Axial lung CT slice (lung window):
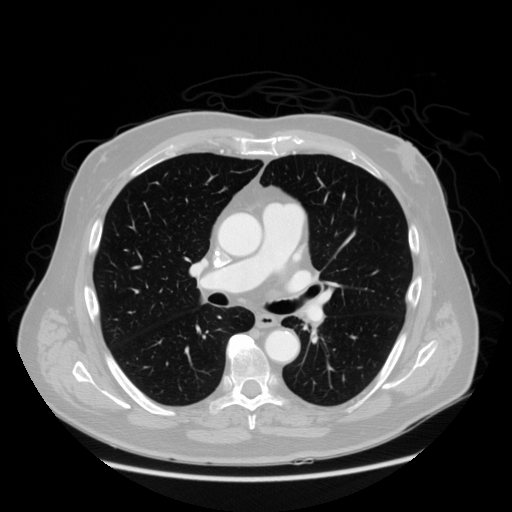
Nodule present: no